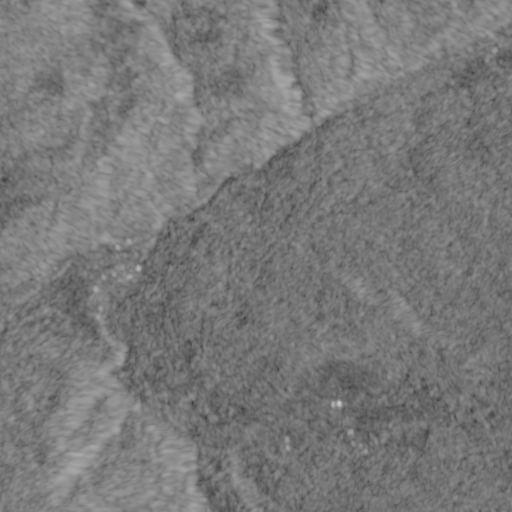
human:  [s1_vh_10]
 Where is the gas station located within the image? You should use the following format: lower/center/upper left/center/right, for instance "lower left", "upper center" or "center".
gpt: The gas station is located in the center left of the image.
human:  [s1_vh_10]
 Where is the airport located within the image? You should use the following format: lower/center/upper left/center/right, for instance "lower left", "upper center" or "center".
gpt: There is no airport in the image.

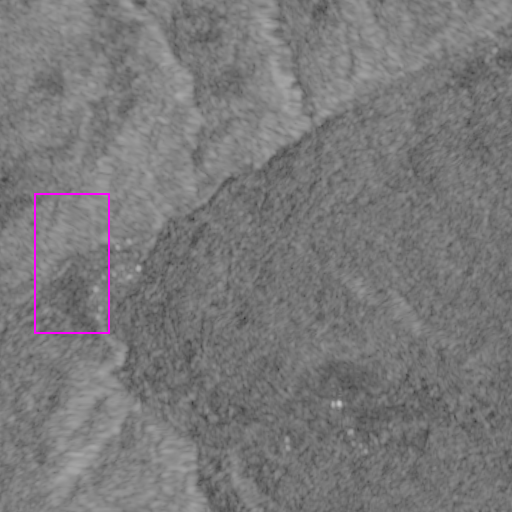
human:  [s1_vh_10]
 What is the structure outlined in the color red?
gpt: There is no red outline.
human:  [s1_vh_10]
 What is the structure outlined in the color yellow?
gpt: There is no structure outlined in yellow.